Field crop: maize
Growth stage: 1
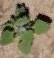
Species: chenopodium